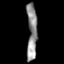
Tissue: prostate
Cell type: T cells
Senescence score: 0.708
Nuclear area (px): 559
Mean DAPI intensity: 141.678